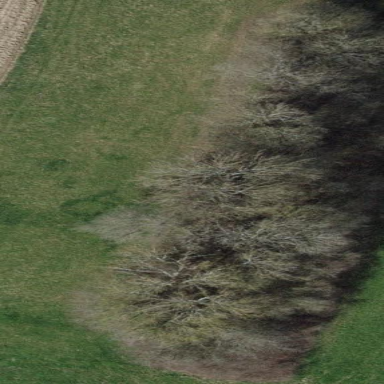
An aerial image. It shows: Forest area.